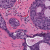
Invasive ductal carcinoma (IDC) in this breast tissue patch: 0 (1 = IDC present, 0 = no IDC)